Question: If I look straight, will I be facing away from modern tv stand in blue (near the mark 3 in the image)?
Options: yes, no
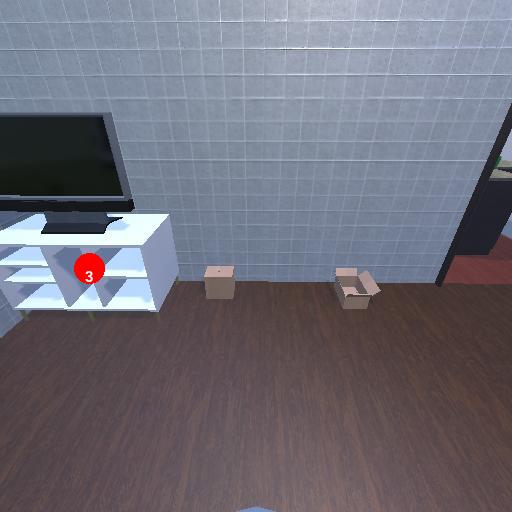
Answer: yes